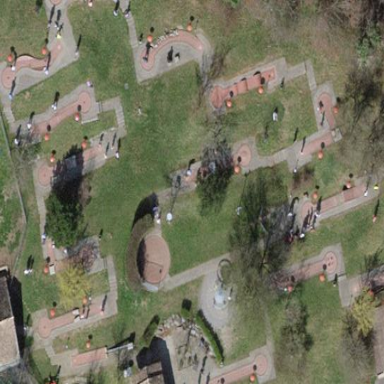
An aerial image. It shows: Miniature golf course.